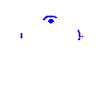
Particle: kaon